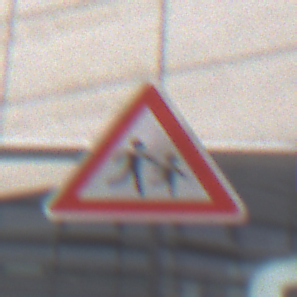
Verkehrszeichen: KinderLinks
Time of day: Midday
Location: Outdoor (Urban)
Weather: Overcast
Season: NotSpecified
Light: Natural